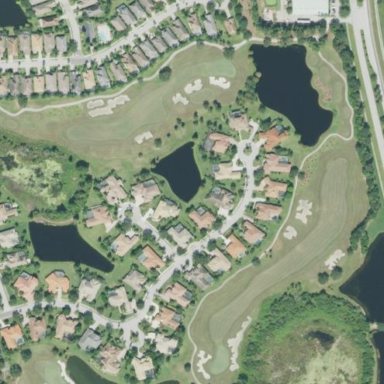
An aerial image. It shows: Grassy area designated as golf fairway.